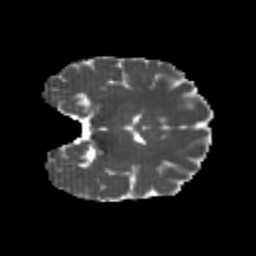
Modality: MD
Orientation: coronal
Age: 21
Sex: female
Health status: healthy
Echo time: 0.074 s